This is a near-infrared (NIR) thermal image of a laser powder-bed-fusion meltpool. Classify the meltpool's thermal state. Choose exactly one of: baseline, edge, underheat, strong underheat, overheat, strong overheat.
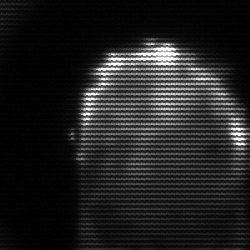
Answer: baseline